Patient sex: F
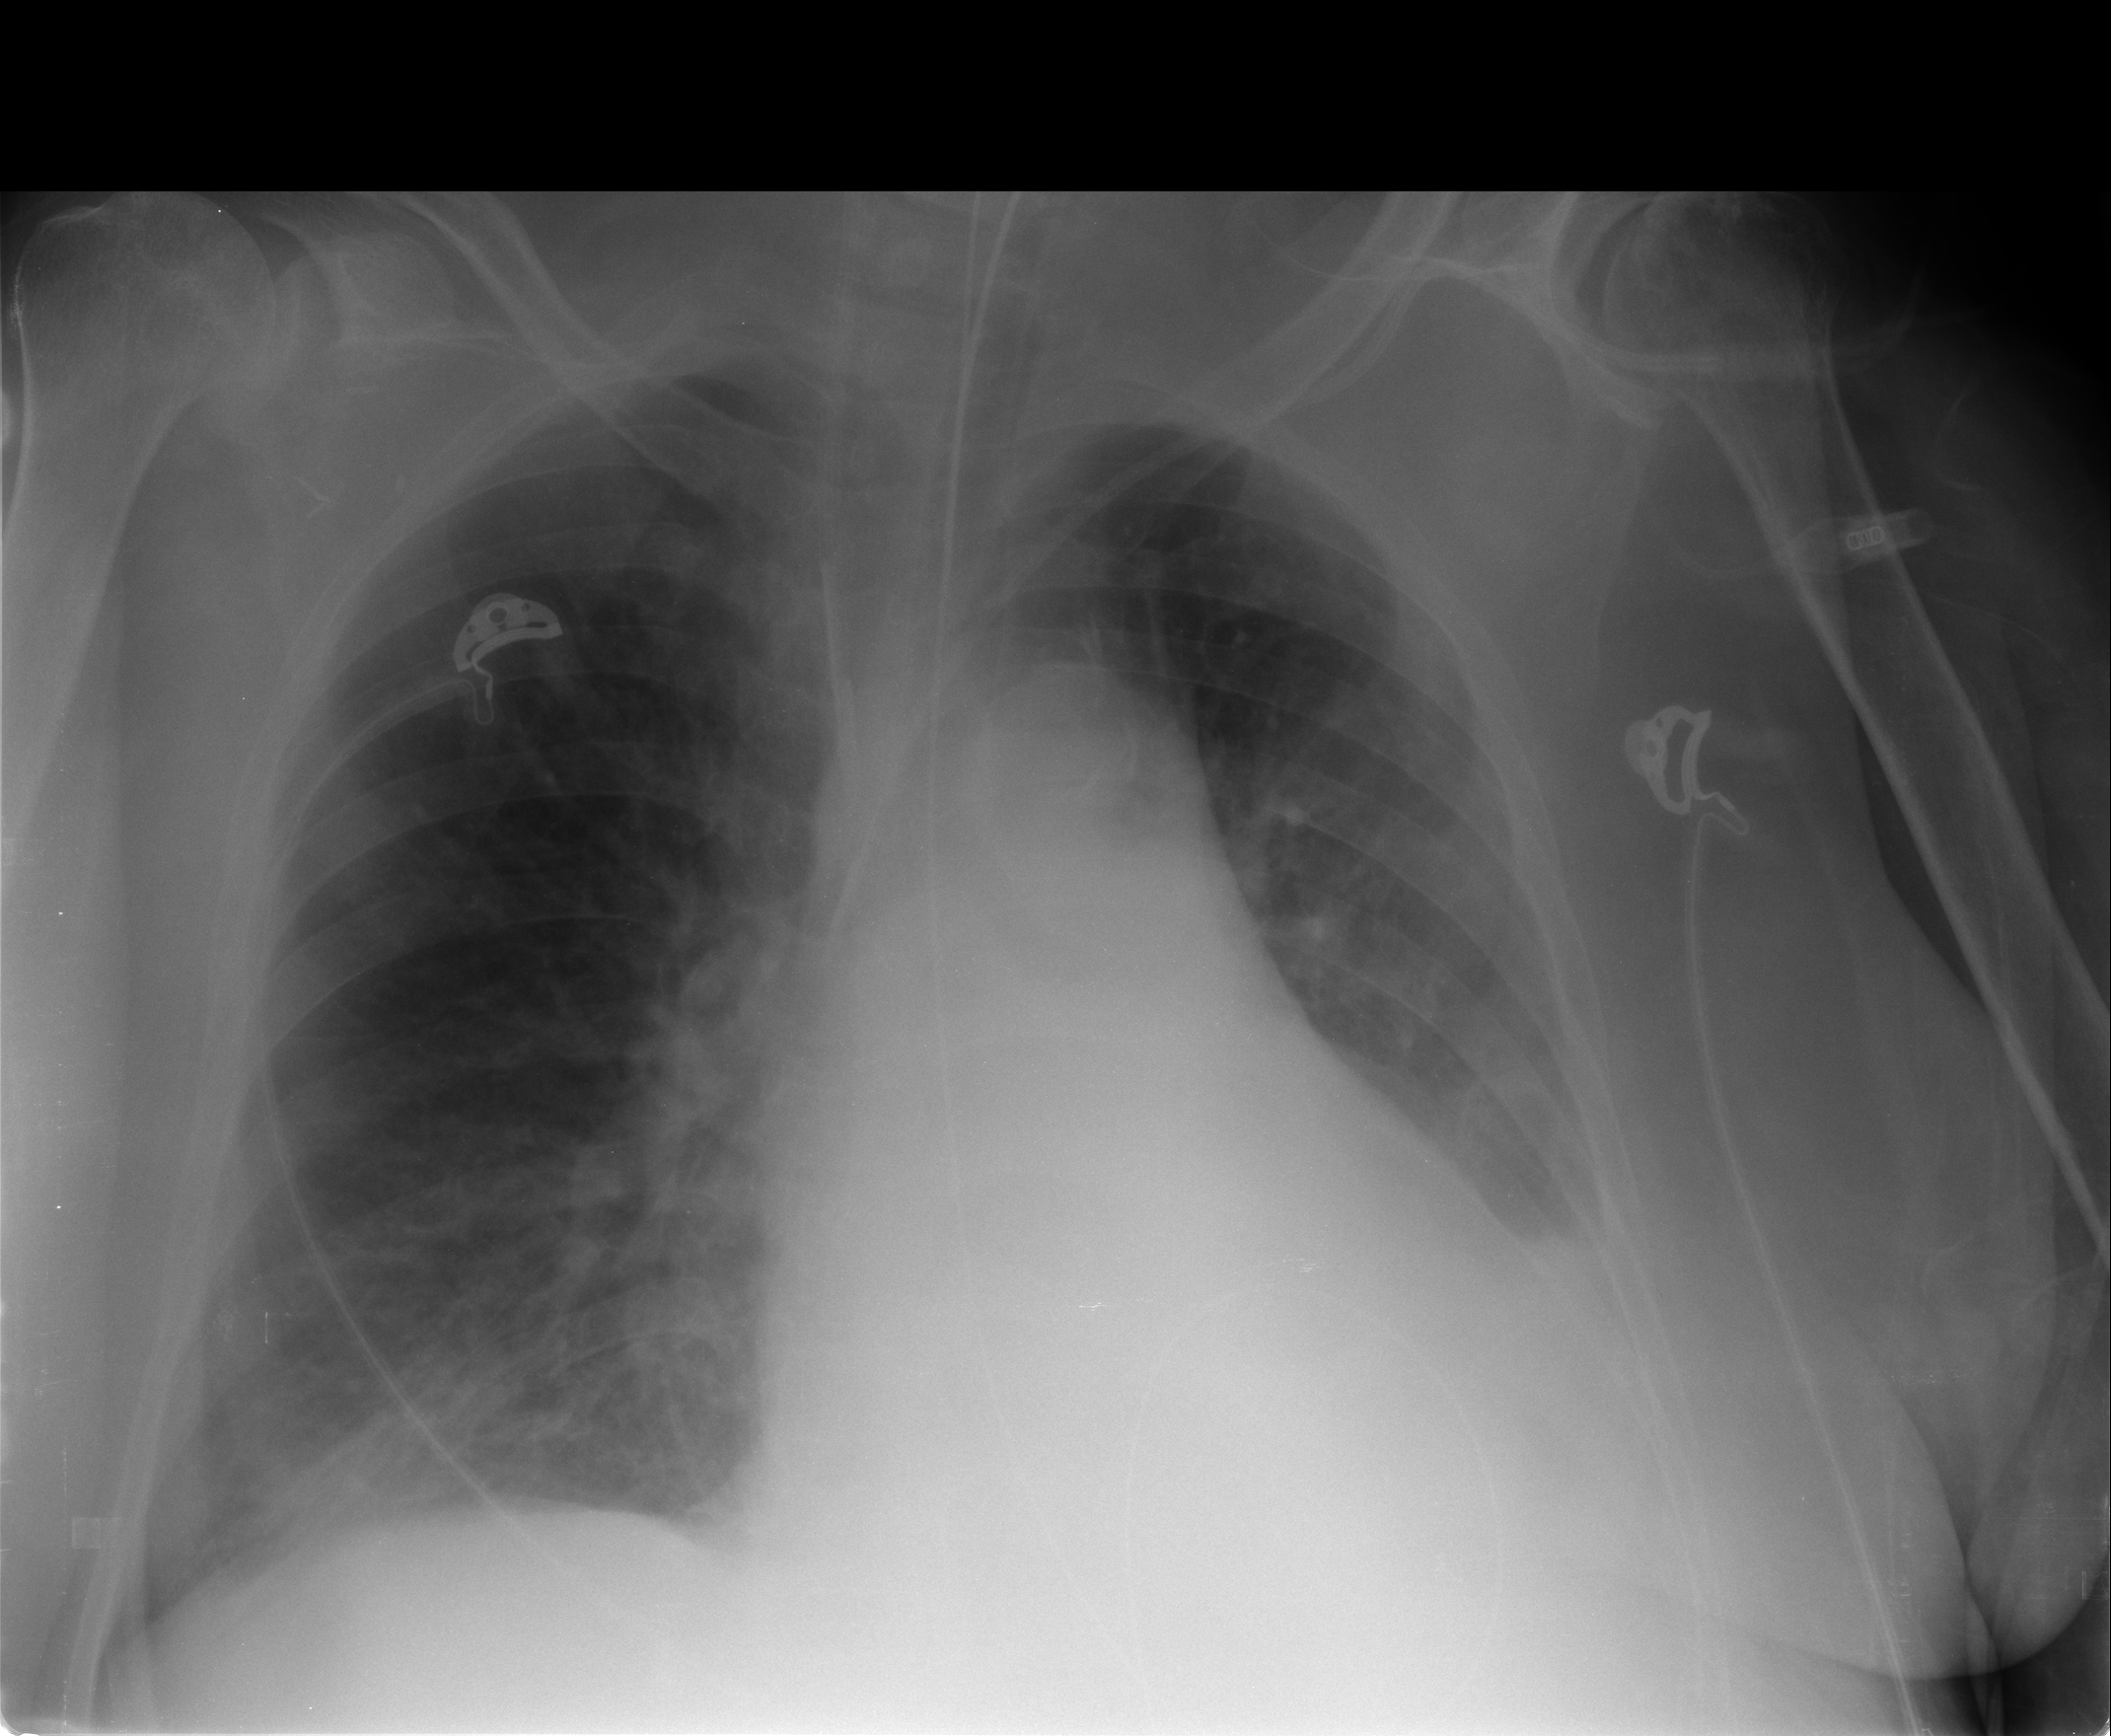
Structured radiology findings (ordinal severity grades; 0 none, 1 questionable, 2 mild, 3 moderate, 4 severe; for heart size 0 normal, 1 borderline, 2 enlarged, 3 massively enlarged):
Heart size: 2
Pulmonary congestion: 0
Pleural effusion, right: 0
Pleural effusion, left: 2
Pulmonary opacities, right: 1
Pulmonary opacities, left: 0
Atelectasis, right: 1
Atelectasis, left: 2